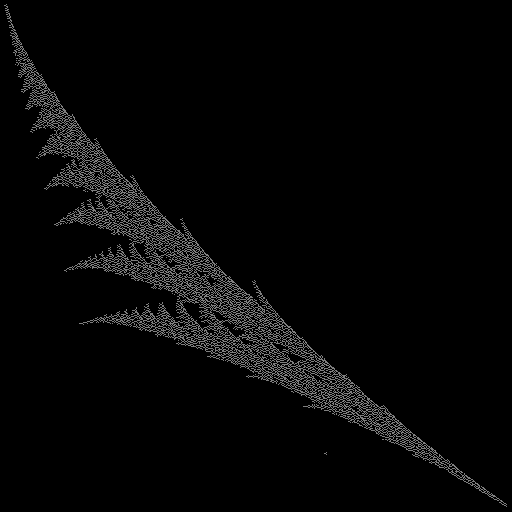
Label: umbrellafern